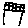
Label: star